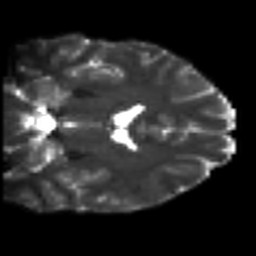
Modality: T2w
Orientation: coronal
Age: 21
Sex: male
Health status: ill
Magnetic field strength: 3 T
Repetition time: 9 s
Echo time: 0.093 s